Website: apple
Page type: customer-info-address
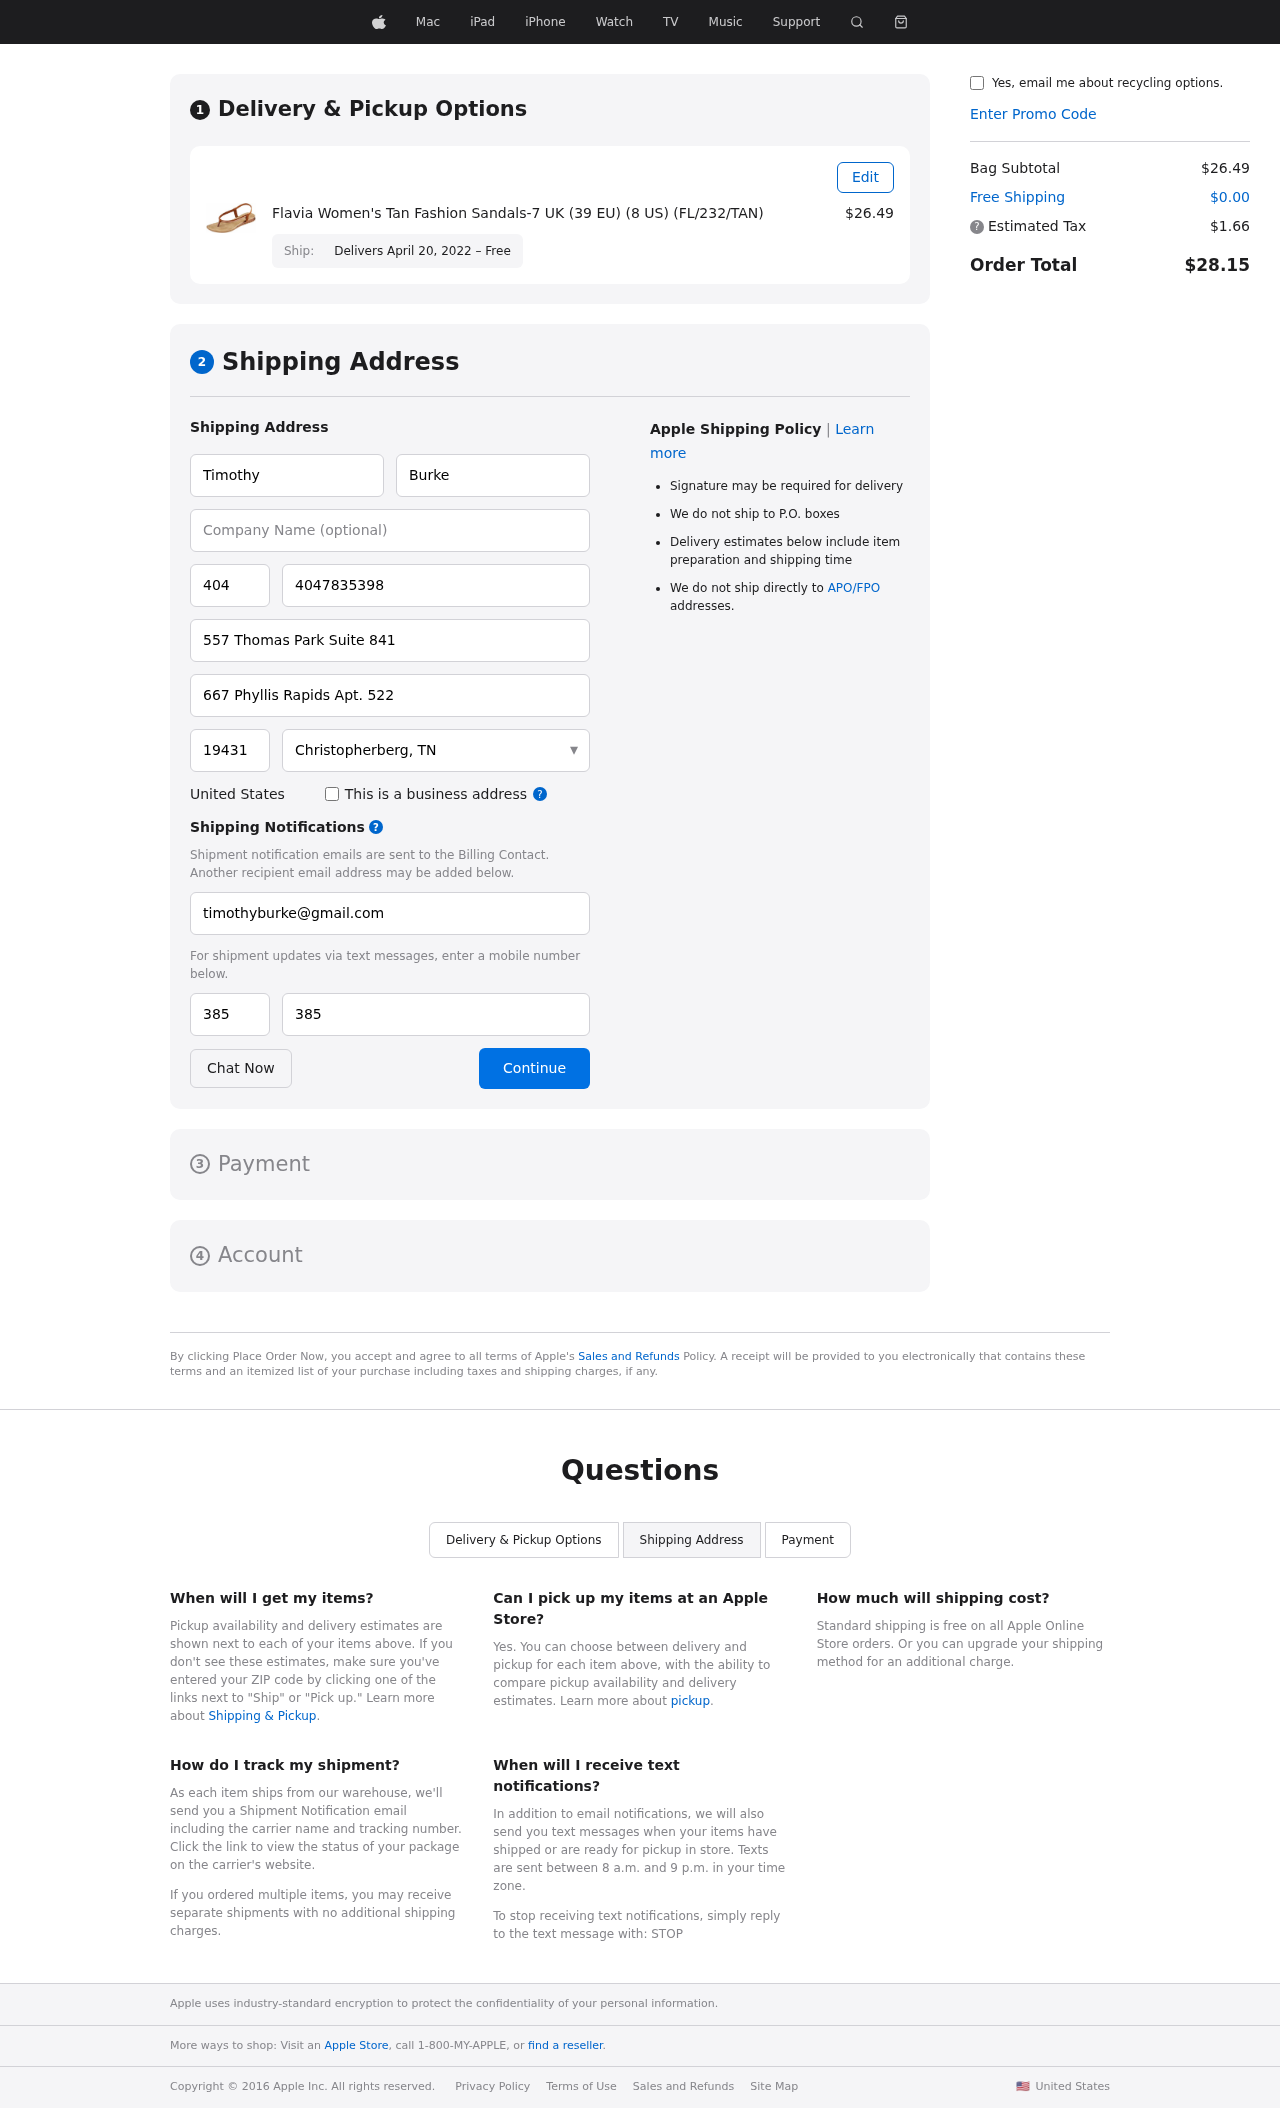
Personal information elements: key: PII_CITY_STATE
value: Christopherberg, TN
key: PII_COUNTRY
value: United States
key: PII_EMAIL
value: timothyburke@gmail.com
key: PII_FIRSTNAME
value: Timothy
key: PII_LASTNAME
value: Burke
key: PII_PHONE
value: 4047835398
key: PII_PHONE_ALT
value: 3858747696
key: PII_PHONE_ALT_AREA
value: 385
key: PII_PHONE_AREA
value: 404
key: PII_POSTCODE
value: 19431
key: PII_STREET
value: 557 Thomas Park Suite 841
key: PII_STREET2
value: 667 Phyllis Rapids Apt. 522
Product elements: key: PRODUCT1_NAME
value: Flavia Women's Tan Fashion Sandals-7 UK (39 EU) (8 US) (FL/232/TAN)
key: PRODUCT1_PRICE
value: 26.49
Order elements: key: ORDER_DELIVERY_DATE
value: Delivers April 20, 2022 – Free
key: ORDER_SUBTOTAL
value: $26.49
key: ORDER_SHIPPING_COST
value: $0.00
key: ORDER_TAX
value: $1.66
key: ORDER_TOTAL
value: $28.15